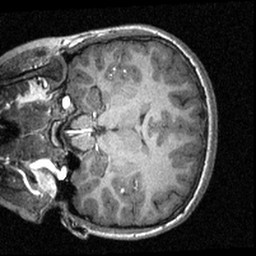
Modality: T1w
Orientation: coronal
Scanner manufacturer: siemens
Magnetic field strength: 3 T
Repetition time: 1.57 s
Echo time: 0.00304 s